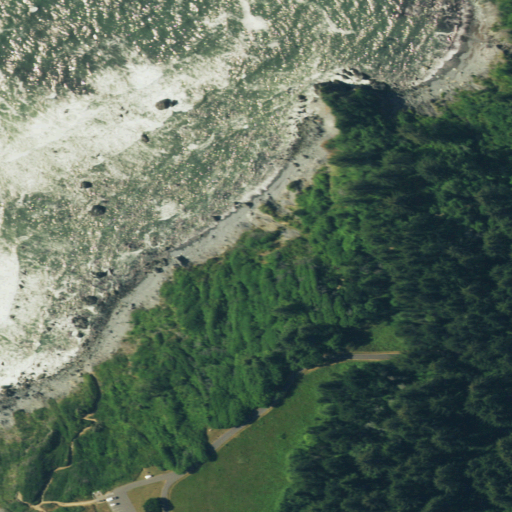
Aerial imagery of beach in California named Cannonball Beach containing evergreen forest, open water, barren land, mixed forest, grassland, deciduous forest, herbaceous wetlands, and shrub